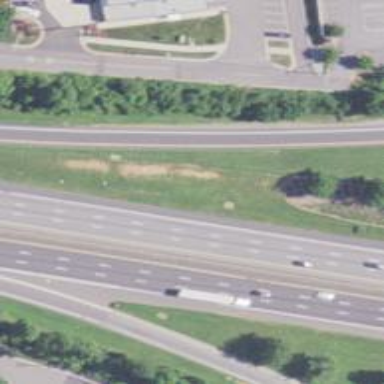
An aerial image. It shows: On-ramp leading to motorway link.